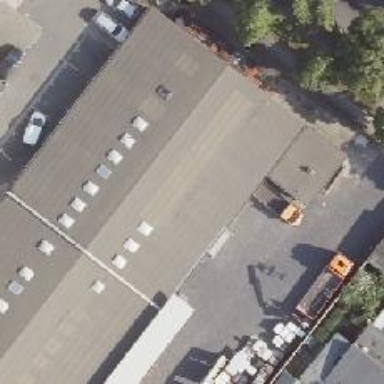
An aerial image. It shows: Wholesale shop.